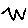
Label: zigzag